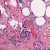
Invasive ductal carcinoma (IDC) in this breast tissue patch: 0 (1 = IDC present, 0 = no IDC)